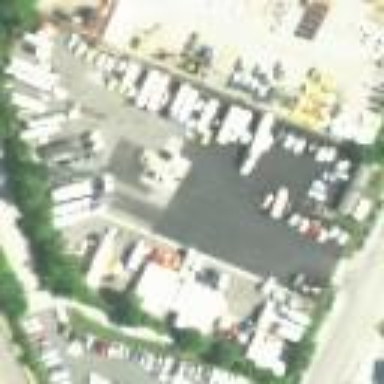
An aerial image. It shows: Car shop.